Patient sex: M
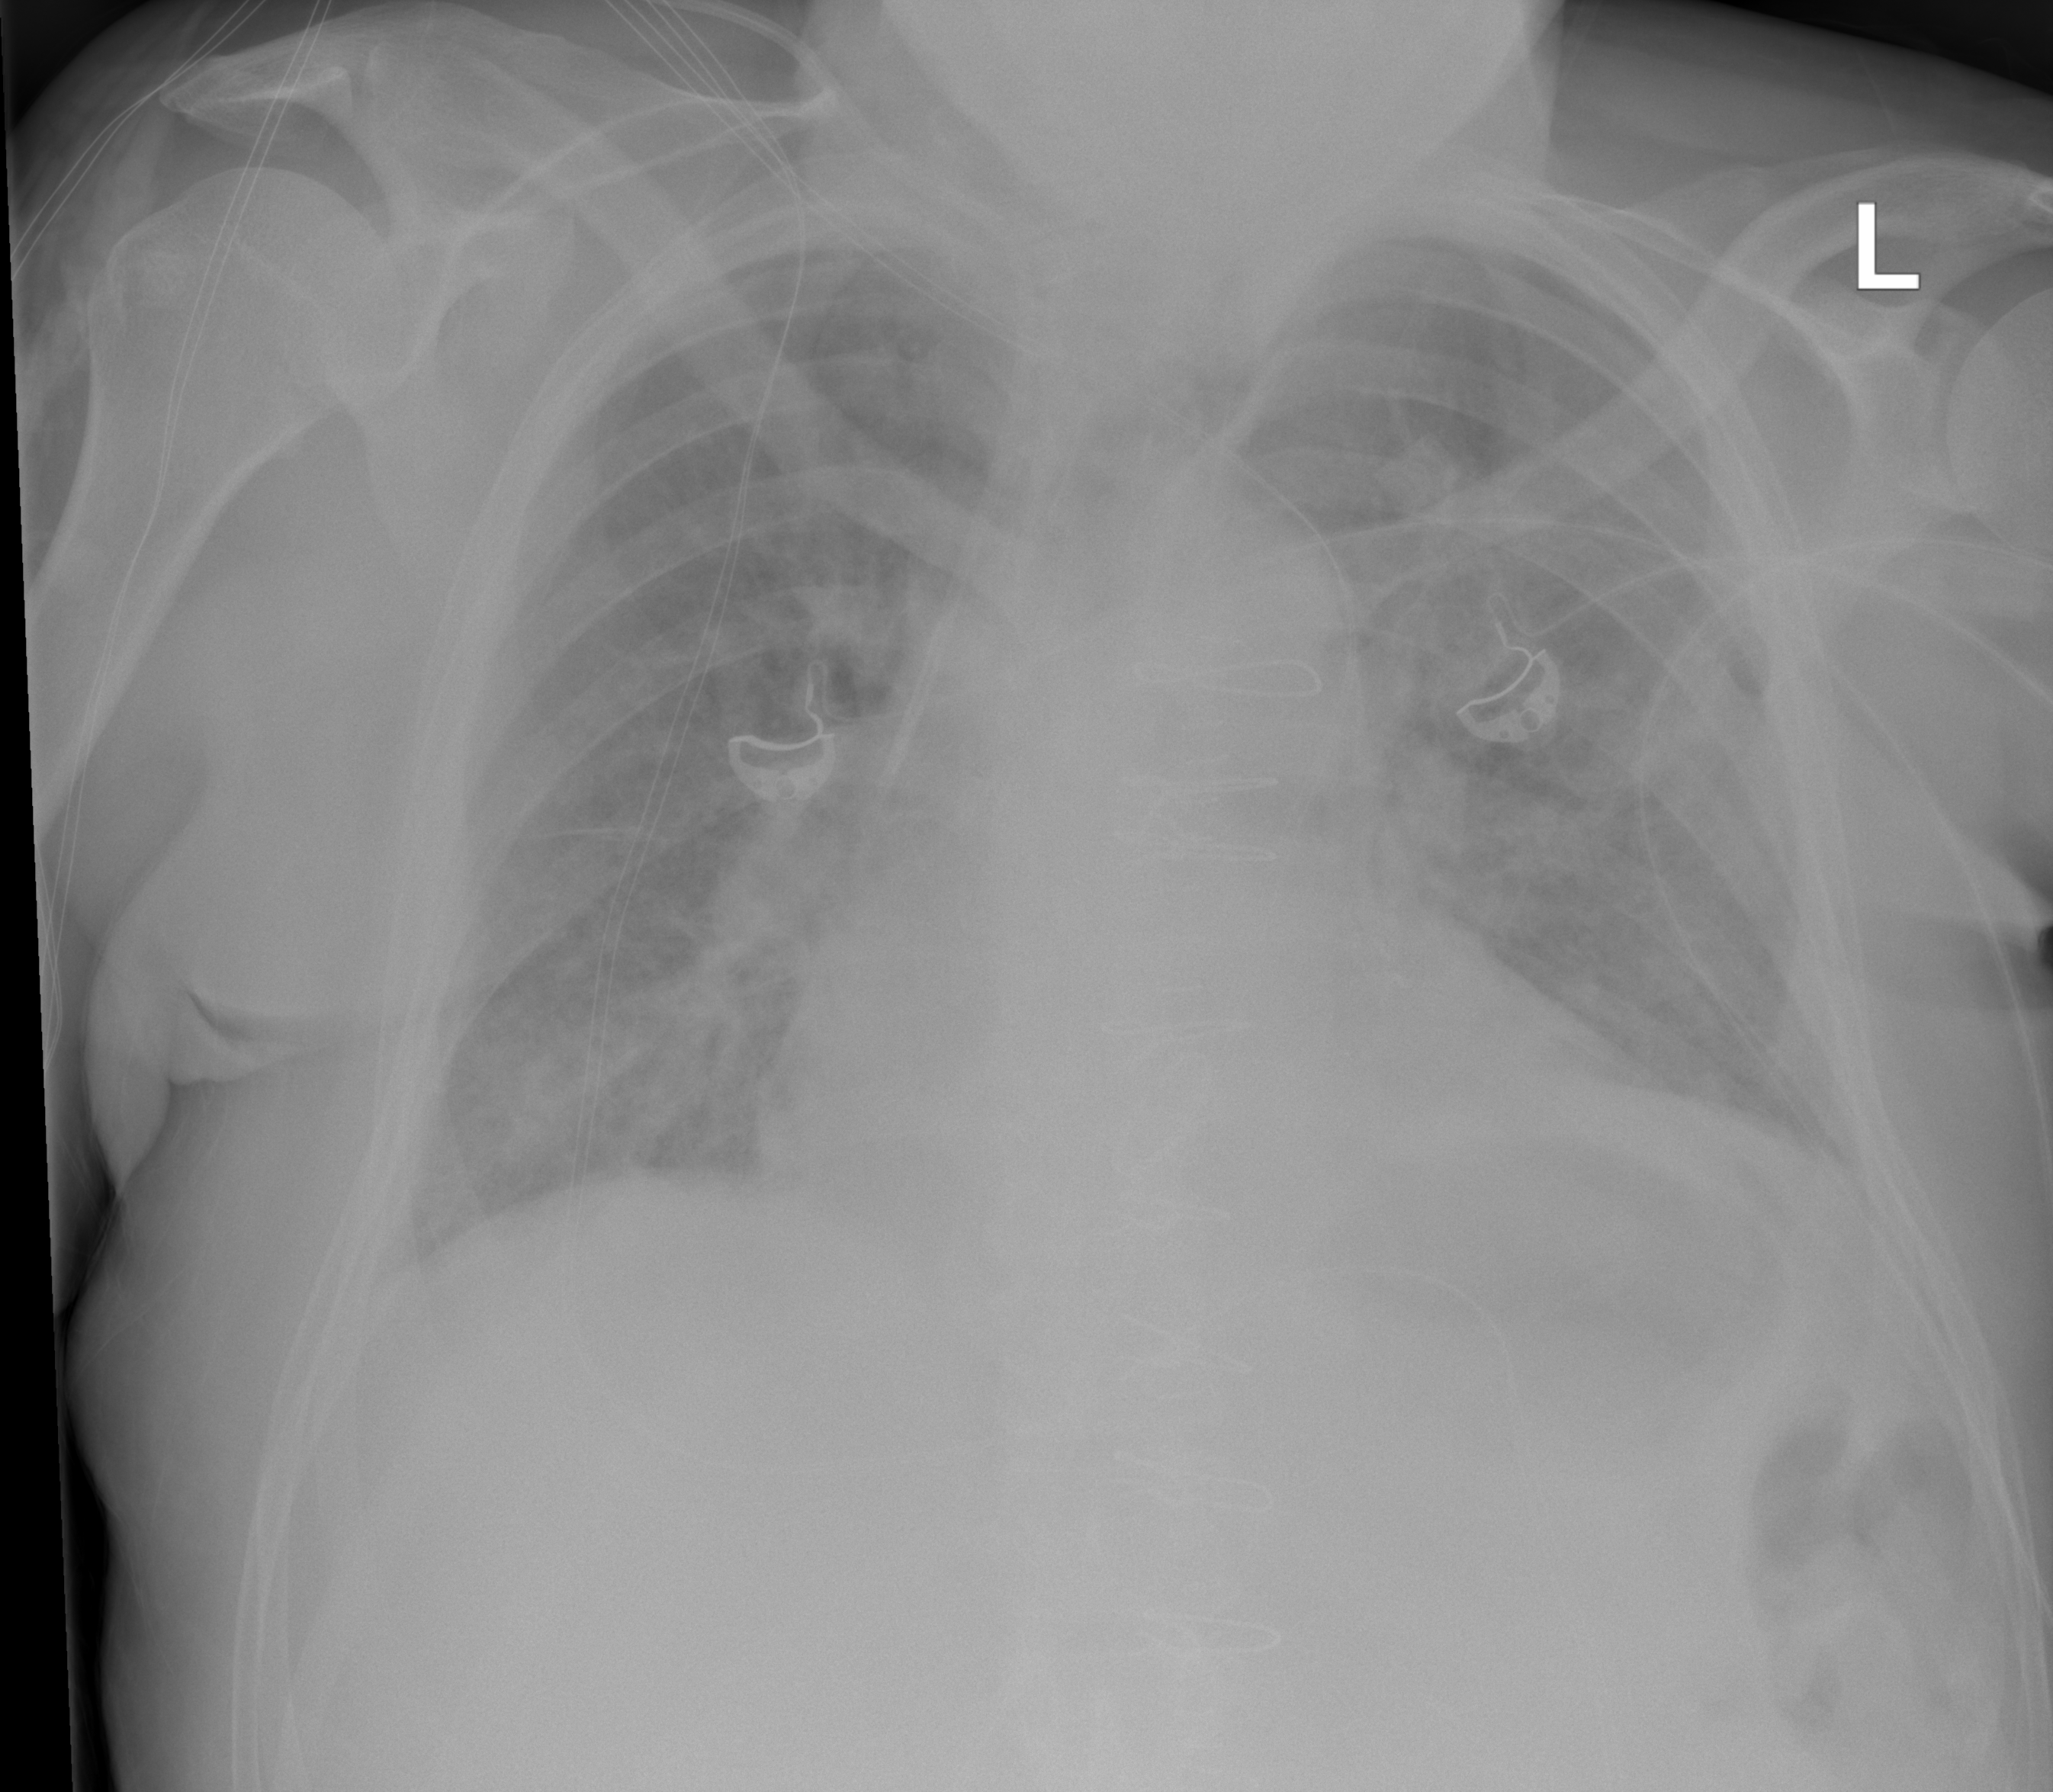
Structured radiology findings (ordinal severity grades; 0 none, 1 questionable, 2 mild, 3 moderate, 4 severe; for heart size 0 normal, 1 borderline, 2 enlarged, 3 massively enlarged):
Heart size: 2
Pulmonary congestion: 2
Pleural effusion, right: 0
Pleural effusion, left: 2
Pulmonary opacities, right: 2
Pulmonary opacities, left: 2
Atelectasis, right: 2
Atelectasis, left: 2